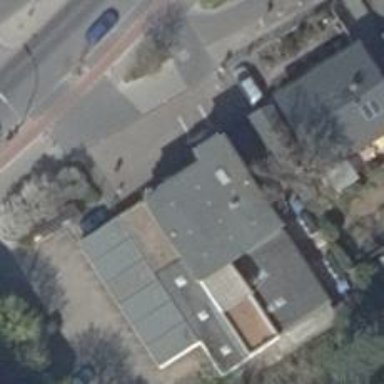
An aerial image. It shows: Hardware shop.